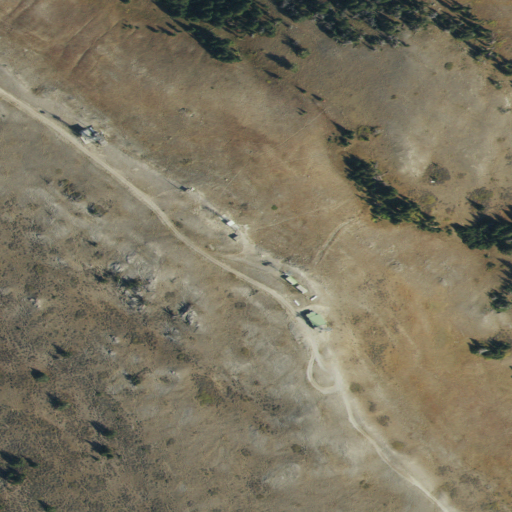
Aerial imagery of mountain in Idaho named Ryan Peak containing shrub, grassland, evergreen forest, and low intensity development